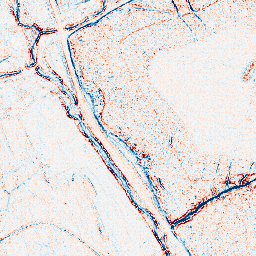
Category: edge_preserving
Decomposition family: bilateral
Decomposition parameters: d: 5
sigma_color: 75
sigma_space: 150
Upsampling method: area
Upsampling parameters: scale: 2
Upsampling scale: 2